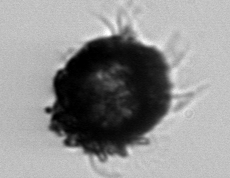
Label: Stenosemella_pacifica